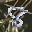
Label: 8